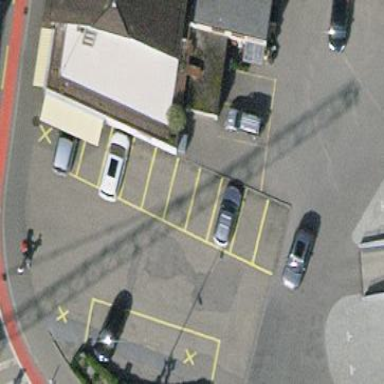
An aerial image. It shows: Parking area with surface.